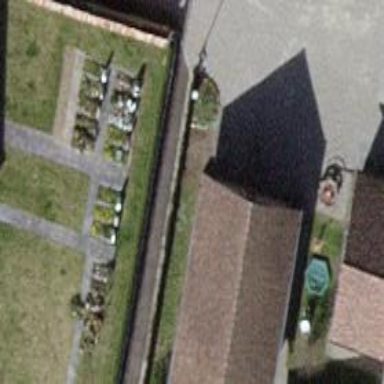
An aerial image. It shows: Group of garages.